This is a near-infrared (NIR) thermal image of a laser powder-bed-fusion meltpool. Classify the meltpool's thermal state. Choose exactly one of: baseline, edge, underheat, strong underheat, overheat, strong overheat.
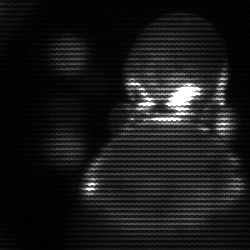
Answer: edge